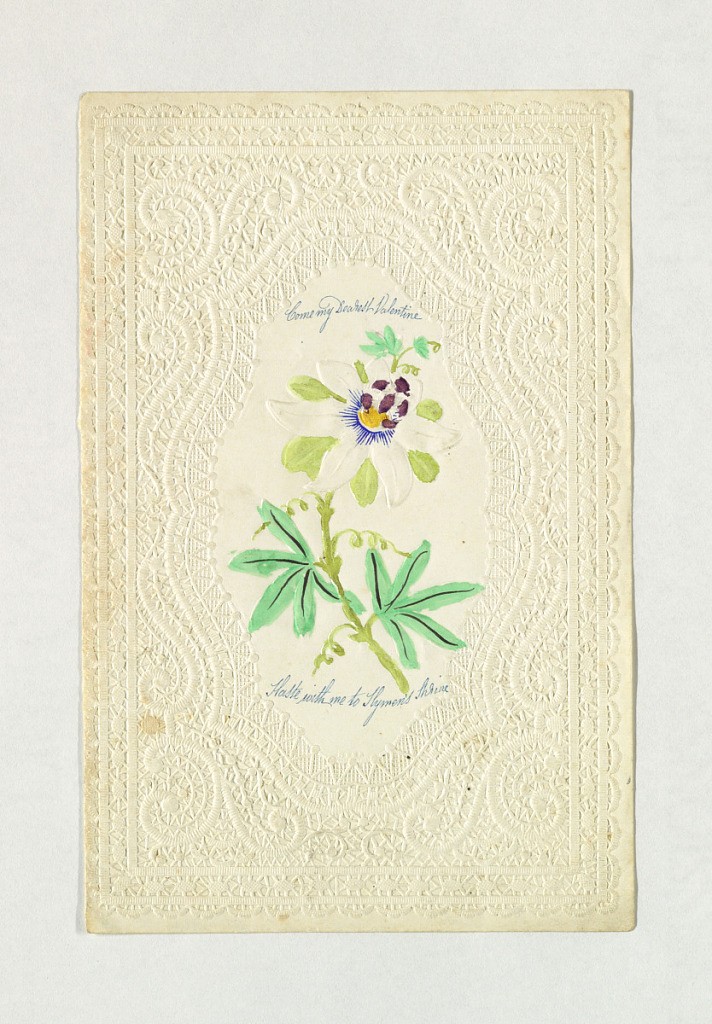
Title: Valentine Greeting
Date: ca. 1850
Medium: Brush and watercolor on embossed paper
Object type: Greeting Card
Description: In the center, an edelweiss. Inscribed in blue ink, above: "Come my Dearest Valentine" and below: "Haste with me to Hymen's Shrine". Embossed paper enframement.